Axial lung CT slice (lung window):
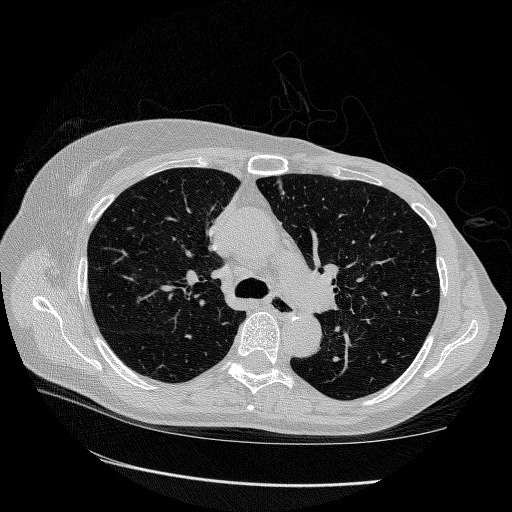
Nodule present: no